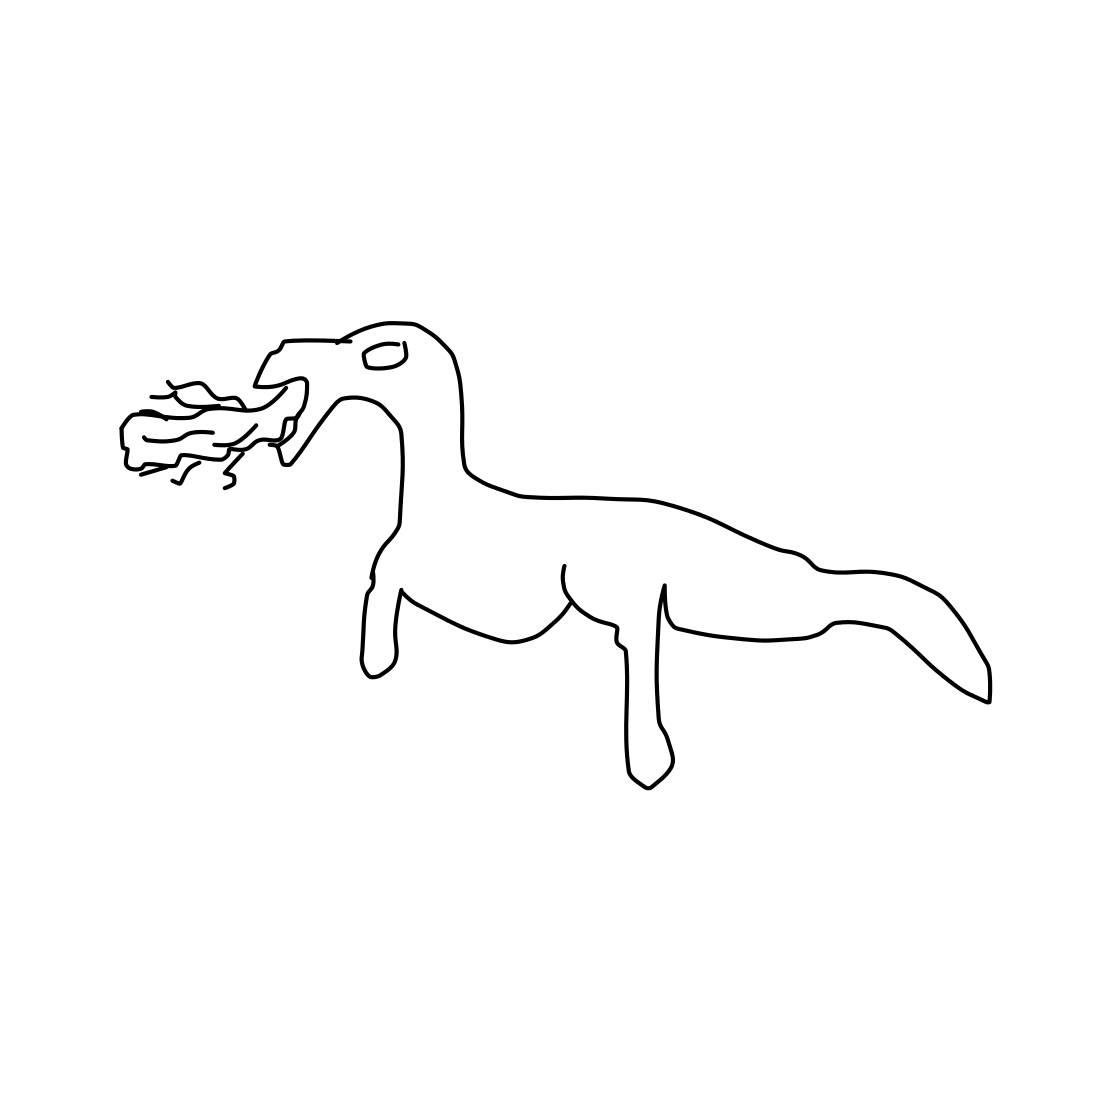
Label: dragon